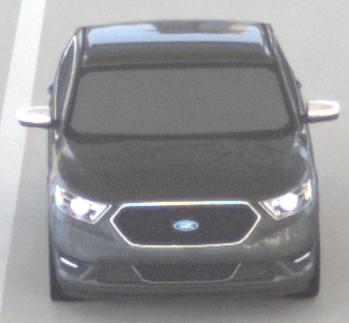
Make: Ford
Model: Taurus
Detailed model: SHO
Model produced from: 2012
Model produced until: 2019
Doors: 4
Color: gray
Road condition: dry road
Daytime: morning or afternoon
Contrast: low contrast